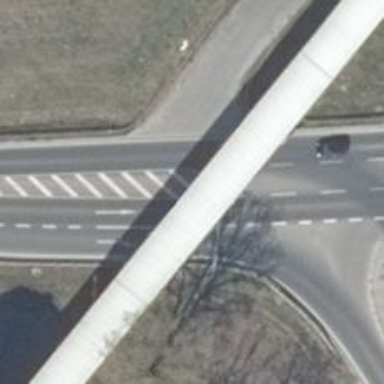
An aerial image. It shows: Road with traffic signals.